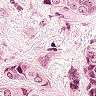
Metastatic tissue present: yes